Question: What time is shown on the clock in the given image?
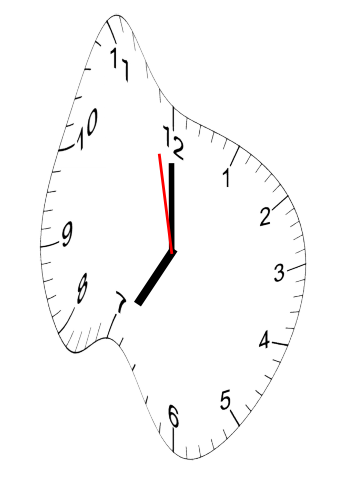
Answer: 06:59:58